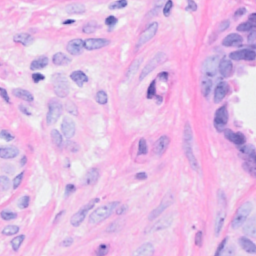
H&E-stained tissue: Breast